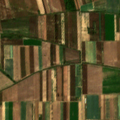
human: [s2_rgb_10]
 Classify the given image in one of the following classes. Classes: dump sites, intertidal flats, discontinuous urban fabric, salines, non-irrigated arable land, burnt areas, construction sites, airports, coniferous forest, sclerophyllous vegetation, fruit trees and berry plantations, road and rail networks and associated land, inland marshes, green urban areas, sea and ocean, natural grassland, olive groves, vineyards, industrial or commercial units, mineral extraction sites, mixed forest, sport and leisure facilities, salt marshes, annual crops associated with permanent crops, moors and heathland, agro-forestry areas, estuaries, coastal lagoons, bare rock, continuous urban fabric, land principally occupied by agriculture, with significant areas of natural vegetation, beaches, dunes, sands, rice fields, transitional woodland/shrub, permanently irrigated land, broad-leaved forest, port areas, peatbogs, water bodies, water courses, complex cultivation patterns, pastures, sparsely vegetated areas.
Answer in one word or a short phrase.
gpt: non-irrigated arable land